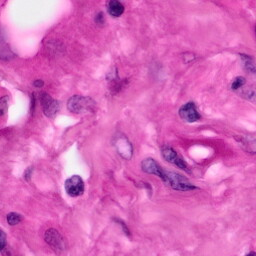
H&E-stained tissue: Pancreatic